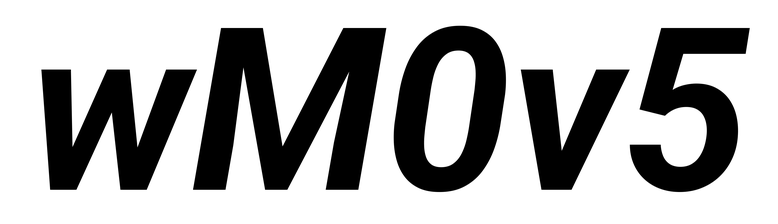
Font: Roboto-Italic_Bold_Italic